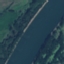
Land use / land cover: River